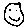
Label: smiley face